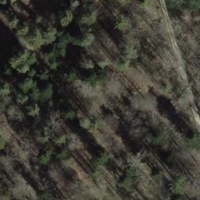
EUNIS habitat code: 43
Species observed at this site:
Fagus sylvatica